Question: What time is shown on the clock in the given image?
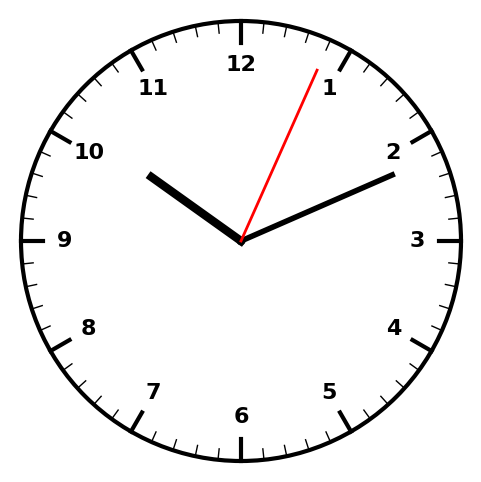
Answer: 10:11:04